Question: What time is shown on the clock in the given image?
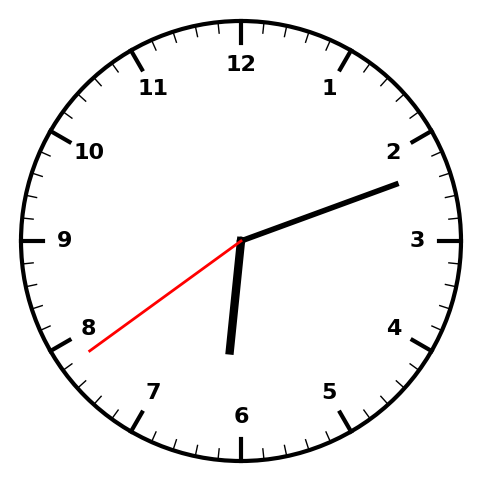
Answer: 06:11:39